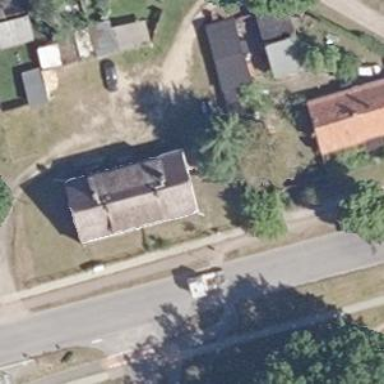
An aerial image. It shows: Detached house with gabled roof made of red roof tiles.